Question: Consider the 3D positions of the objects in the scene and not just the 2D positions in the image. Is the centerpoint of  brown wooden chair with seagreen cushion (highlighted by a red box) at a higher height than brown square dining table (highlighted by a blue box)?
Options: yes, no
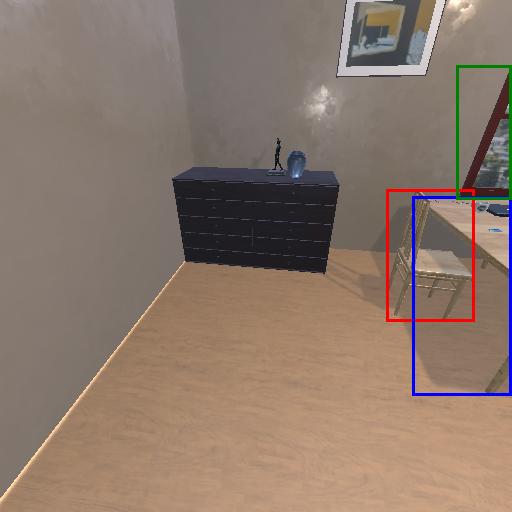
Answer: yes